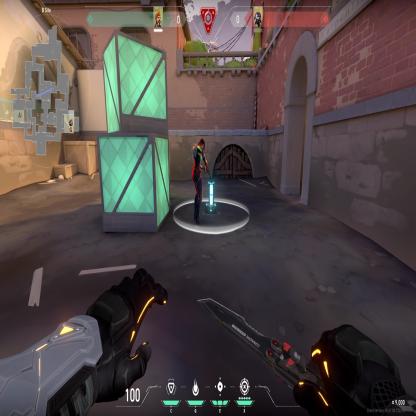
Label: enemy ; planted spike